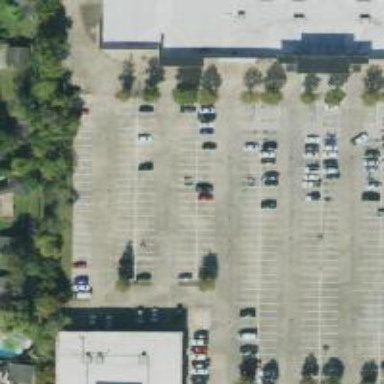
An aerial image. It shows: Parking space is available.